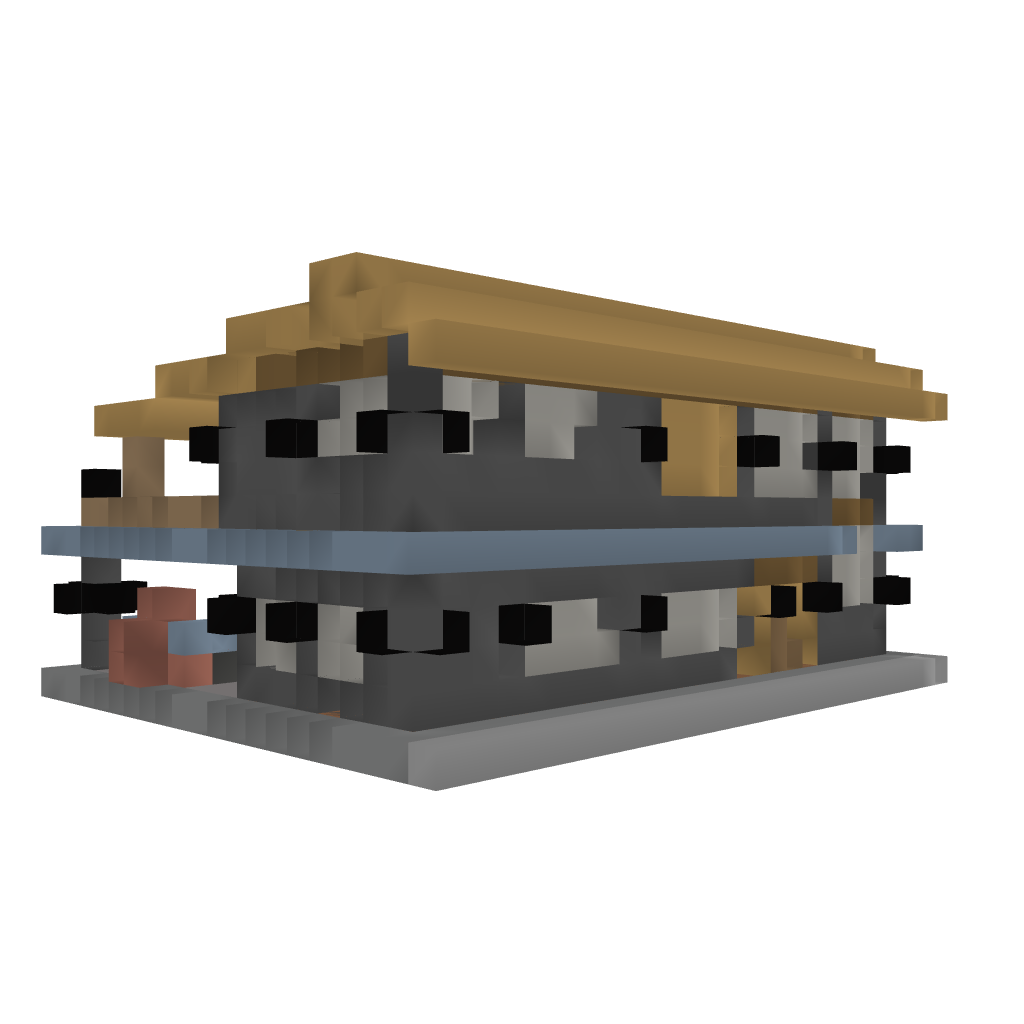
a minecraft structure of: My house